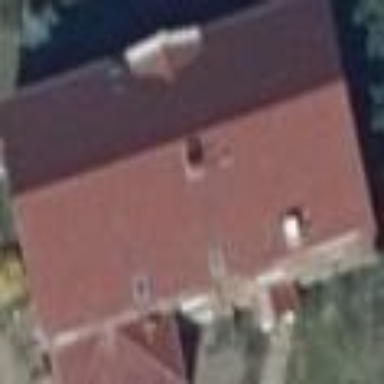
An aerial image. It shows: Building with gabled roof oriented along the structure. The roof is maroon in color.